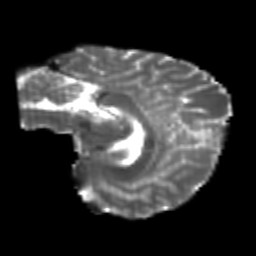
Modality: T2w
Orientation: sagittal
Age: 20
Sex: female
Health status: healthy
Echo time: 0.074 s